Question: I have a package that I developed in VS2012 (using the SQL Data Tools component) which collects data from a DBF file using the VFPOLEDB provider, and puts it into a database on a SQL Server 2012 X64 server. The project containing the package has the DebugOption of Run64BitRuntime set to false. I have imported this package to the SSIS Package Store of a test and live server (identical setups). The VFPOLEDB provider is installed on both, and I can see in the registry of both machines that it's there for 32bit runtimes.
The package runs fine on the test machine, but fails on the live machine. The live instance of SQL does not appear to recognize the 32bit VFPOLEDB provider that is installed.
The only difference in the instances of SQL is that the live environment has an Integration Service Catalog set up, where as the test does not. Looking at the logs of the servers, when the live starts, it runs sp_ssis_startup, and then logs messages about unsafe assemblies being loaded in. This SP is not run on the test environment because there is no catalog.
The jobs I create have the flag set to use the 32bit runtime, but I can't help but feel that the SSIS Catalog is having an issue with the VFPOLEDB I am using, and not loading it.
I don't really know anything about the SSIS catalog, so is anyone able to suggest any direction I could move in?
Update:
Here is my job step configuration. The 32bit runtime flag is set.

Update #2:
1. OLEDB provider is installed appropriately.
2. The same version of the provider is installed on both machines.
3. The OBDCAD32.exe shows the same versions of the VFPOLEDB provider. No DSNs are defined on either machine. My local machine does have DSNs defined, so I will try adding one in for dBASE files and see if that helps.
4. In the process of trying this step now. I am looking for a way to use the dtexec tool without having it create the SSISDB catalog. Although I did remove the existing SSIS catalog and stopped sp_ssis_startup being executed on service startup. I saw no log entries about an unsafe assembly, but the job still failed with the same error as it always has. I will report back on 4 and possibly further ask for further guidance.
Update #3:
I have just checked and the test and live environments are not as identical as I had originally stated. The live server does not have the 32bit version of dtexec.exe (although I didn't think this would matter as <URL> says that jobs run with SQL Server Agent will always use the 64bit version. I think I used an x86 and i64 ISO to set up the test environment, but a 64bit only version for live. Changing this would require, I'd imagine, uninstalling the Integration Services shared component from the live box and reinstalling it with the dual iso.
I guess setting the "Use 32bit runtime" option only works if there is a 32bit version to use? That might explain things.
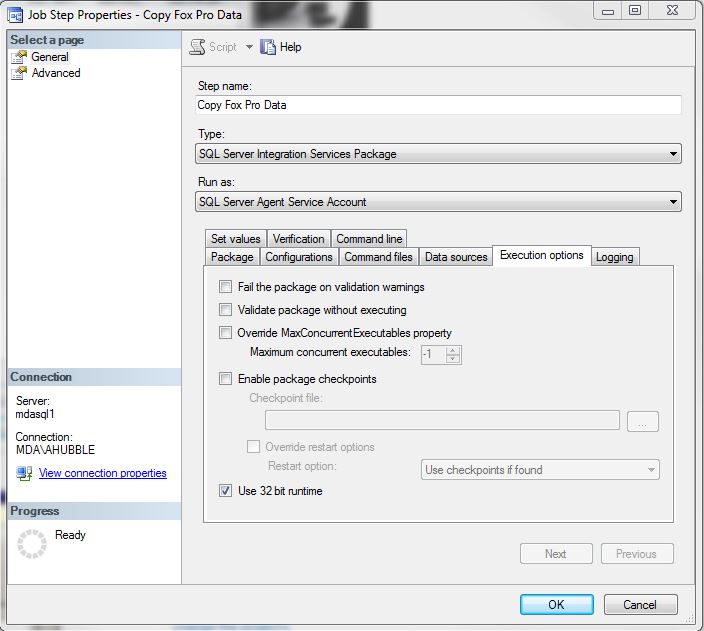
Answer: By default, everything will run in 64 bit on the servers. To change this behaviour, you need to indicate that the 32bit version of <URL> should be used. For the 2012 SSISDB, we have two easy ways of invoking our packages: SQL Agent and the 'catalog.start_execution' method.
## catalog.start_execution
For single serving package runs, you can find the package in the SSISDB catalog and right click on them to 'Execute...'
In the resultant pop up dialog, you will need to go to the Advanced tab and check the '32-bit runtime' box. This would be done on each run of the package.

Behind the scenes, the SQL that wizard generates would look like
'''
DECLARE @execution_id bigint
EXEC [SSISDB].[catalog].[create_execution]
@package_name = N'Package.dtsx'
, @execution_id = @execution_id OUTPUT
, @folder_name = N'POC'
, @project_name = N'SSISConfigMixAndMatch'
, @use32bitruntime = True
, @reference_id = NULL
SELECT
@execution_id
DECLARE @var0 smallint = 1
EXEC [SSISDB].[catalog].[set_execution_parameter_value]
@execution_id
, @object_type = 50
, @parameter_name = N'LOGGING_LEVEL'
, @parameter_value = @var0
EXEC [SSISDB].[catalog].[start_execution]
@execution_id
GO
'''
As you can see, the '@use32bitruntime' parameter is passed a value of True to indicate it should run in 32 space.
## SQL Agent
For recurring package runs, we generally use a scheduling tool. To get to the 32bit setting for a package in agent, it's basically the same click path except you first need to click on the Configuration tab and click on the Advanced tab to select '32-bit runtime'

The job step definition would look something like
'''
EXEC msdb.dbo.sp_add_jobstep
@job_name = N'Do it'
, @step_name = N'Run in 32bit'
, @step_id = 1
, @cmdexec_success_code = 0
, @on_success_action = 1
, @on_fail_action = 2
, @retry_attempts = 0
, @retry_interval = 0
, @os_run_priority = 0
, @subsystem = N'SSIS'
, @command = N'/ISSERVER ""\SSISDB\POC\SSISConfigMixAndMatch\Package.dtsx"" /SERVER "".\dev2014"" /X86 /Par ""$ServerOption::LOGGING_LEVEL(Int16)"";1 /Par ""$ServerOption::SYNCHRONIZED(Boolean)"";True /CALLERINFO SQLAGENT /REPORTING E'
, @database_name = N'master'
, @flags = 0
'''
You'll see that in the @command call, the wizard generates the '/X86' call which is the special argument reserved for SQL Agent (check the BOL link in the beginning) to indicate whether the 32 or 64 bit version of dtexec should be used. A command line invocation would require us to explicitly use correct dtexec. By default, the 64 bit dtexec will be listed first in your PATH environment
# 64 bit dtexec locations
- - - -
# 32 bit dtexec locations
- - - -
## Further troubleshooting drivers
It runs on one server, doesn't on another.
Step 1 - verify you've installed the drivers. Silly, obvious but there have been many questions where people mistakenly thought deploying an SSIS package/.ispac would also deploy all the referenced assemblies. It's not nuget so no, all the prerequisites would need to be installed, and installed properly (seen people try to copy assemblies into the GAC instead of using the tool)
Step 2 - verify the driver installation matches across servers. Again, seems obvious but I've experienced pain, generally VS_NEEDSNEWMETADATA, on a point difference in driver version version 4.0.2.013 produced different results than 4.0.2.014
Step 3 - Ensure that any DSNs you have defined were defined in the correct space. This one bites people for a number of reasons. I think it wasn't until Server 2012 that you could only get to the 32bit version of odbcad32.exe (executable related to Administrative Tools -> Data Sources (ODBC)) was by finding it on the file system. All the more confusing is the executable is named odbcad32.exe regardless of whether it's in System32 or SysWOW64 and those two folders are for the 64 bit drivers and 32 bit drivers respectively. Yes, future readers, that is not a typo. The 64 version of applications are in System32, the 32 bit versions are in SysWOW64. It was a design decision intended to minimize impact.
On the test and live server, run 'C:\Windows\SysWOW64\odbcad32.exe' Find your FoxPro drivers and the related DSNs, are they as expected?
Step 4 - Weird permission check. Log on to both servers as a "normal" account and run the package from the command line. Repeat this step but execute it using Agent, with whatever proxy you may or may not have defined. If the first works but the latter fails, that usually indicates a permission issue. It could be that the SQL Server or Agent account can't access whatever folder the driver was installed to. It might be that said account needs the InteractWithDesktop permission or some other permission that is denied or not explicitly granted.